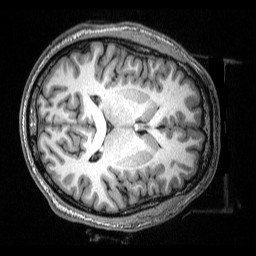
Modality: T1w
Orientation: axial
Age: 27
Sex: male
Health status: healthy
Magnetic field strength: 3 T
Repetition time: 2.53 s
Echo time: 0.00331 s